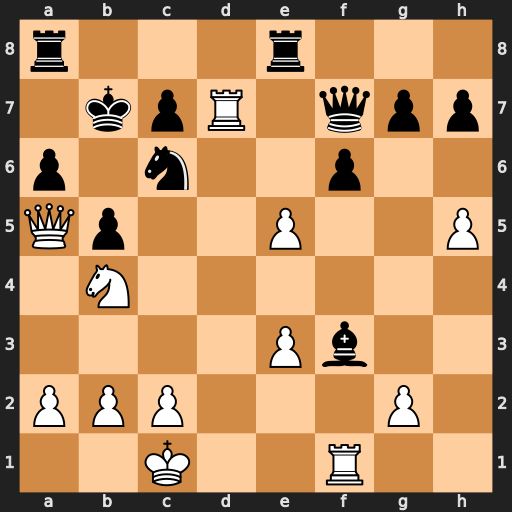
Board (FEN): r3r3/1kpR1qpp/p1n2p2/Qp2P2P/1N6/4Pb2/PPP3P1/2K2R2
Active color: w
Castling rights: -
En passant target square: -
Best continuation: Qxc7#